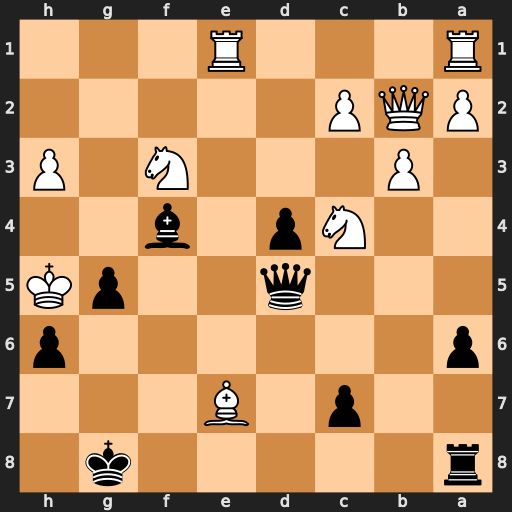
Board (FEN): r5k1/2p1B3/p6p/3q2pK/2Np1b2/1P3N1P/PQP5/R3R3
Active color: b
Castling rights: -
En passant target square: -
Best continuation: Qf7+ Kg4 h5#